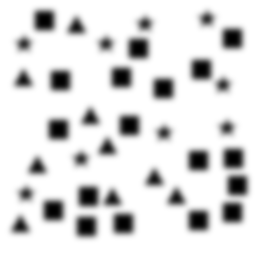
Squares: 18
Triangles: 9
Stars: 9
Total shapes: 36